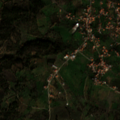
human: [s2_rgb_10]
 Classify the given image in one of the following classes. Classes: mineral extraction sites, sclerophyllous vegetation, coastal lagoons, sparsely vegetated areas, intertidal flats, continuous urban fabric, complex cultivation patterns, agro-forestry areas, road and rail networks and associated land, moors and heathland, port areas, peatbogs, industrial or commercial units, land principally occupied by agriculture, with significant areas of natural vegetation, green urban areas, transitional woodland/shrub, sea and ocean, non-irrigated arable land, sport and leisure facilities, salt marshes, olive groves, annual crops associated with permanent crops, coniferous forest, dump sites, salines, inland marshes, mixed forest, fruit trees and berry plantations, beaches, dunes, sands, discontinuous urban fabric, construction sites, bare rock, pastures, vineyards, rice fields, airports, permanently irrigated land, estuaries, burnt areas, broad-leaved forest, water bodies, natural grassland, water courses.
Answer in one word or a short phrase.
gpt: discontinuous urban fabric, olive groves, complex cultivation patterns, land principally occupied by agriculture, with significant areas of natural vegetation, mixed forest